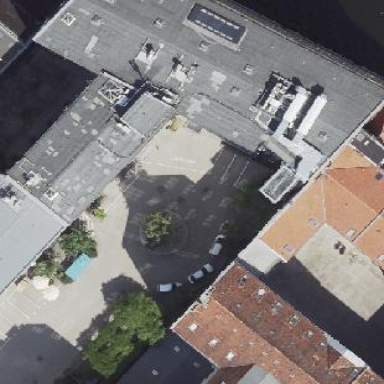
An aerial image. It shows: Commercial building.